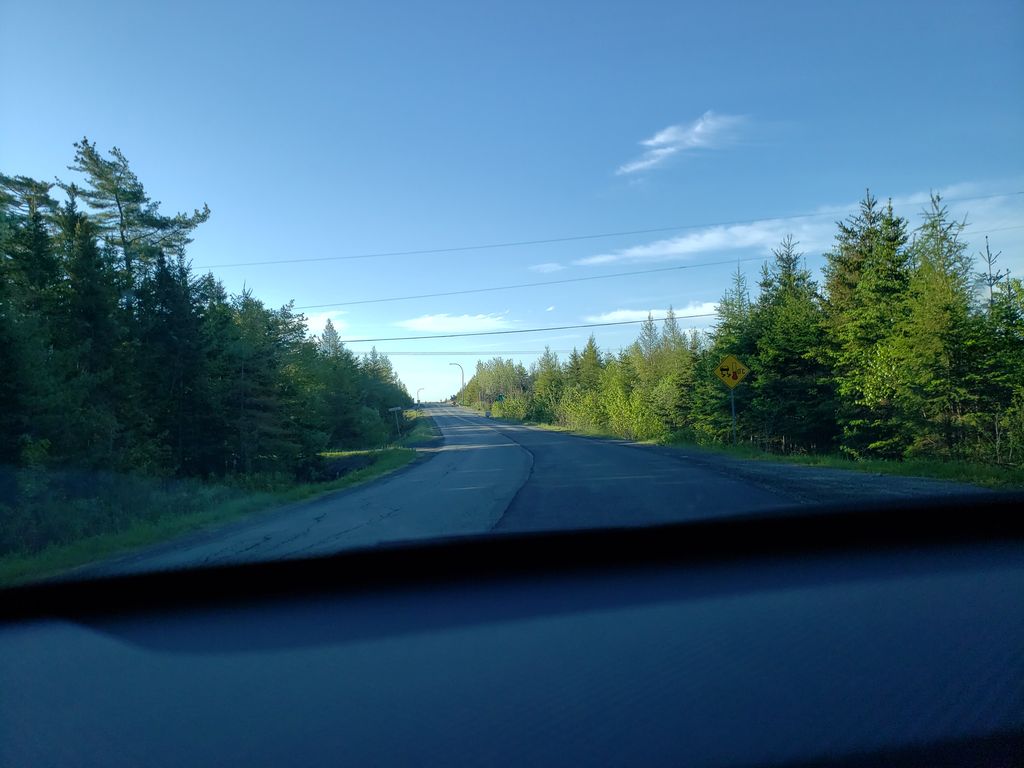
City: halifax